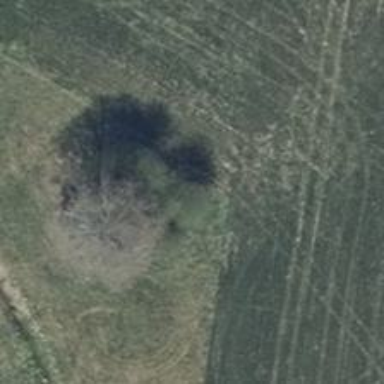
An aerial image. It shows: Landmark tree with broadleaved deciduous leaves.